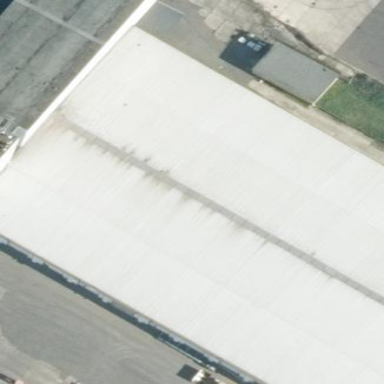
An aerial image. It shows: Industrial building.